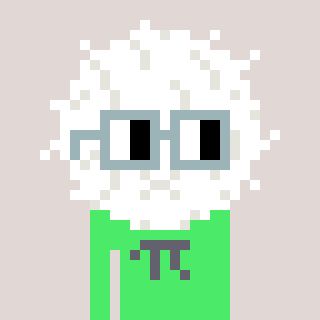
a pixel art character with square dark gray glasses, a cottonball-shaped head and a teal-colored body on a warm background